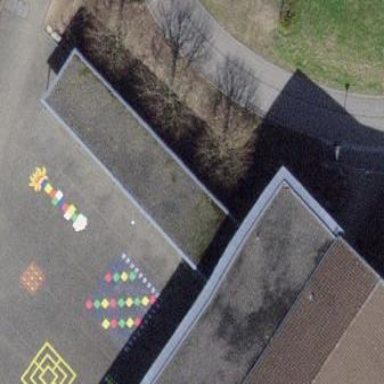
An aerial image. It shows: View of roof of building.